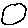
Label: circle